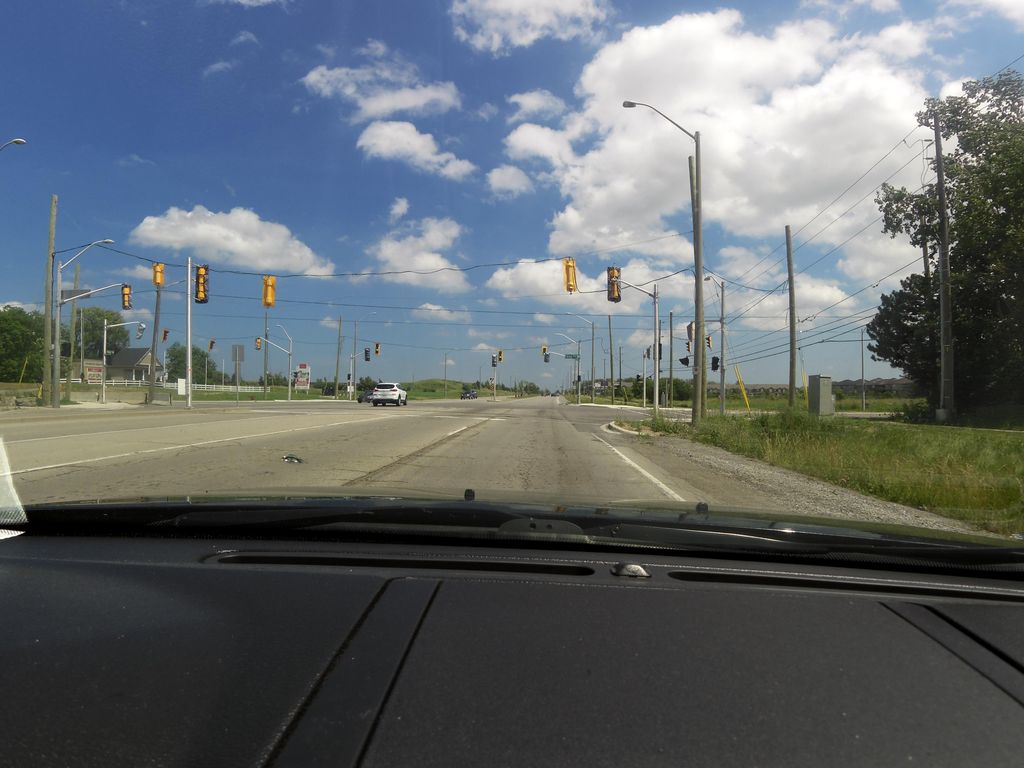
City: hamilton